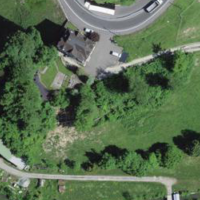
EUNIS habitat code: 24
Species observed at this site:
Aegopodium podagraria